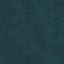
Land use / land cover class: Forest